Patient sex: F
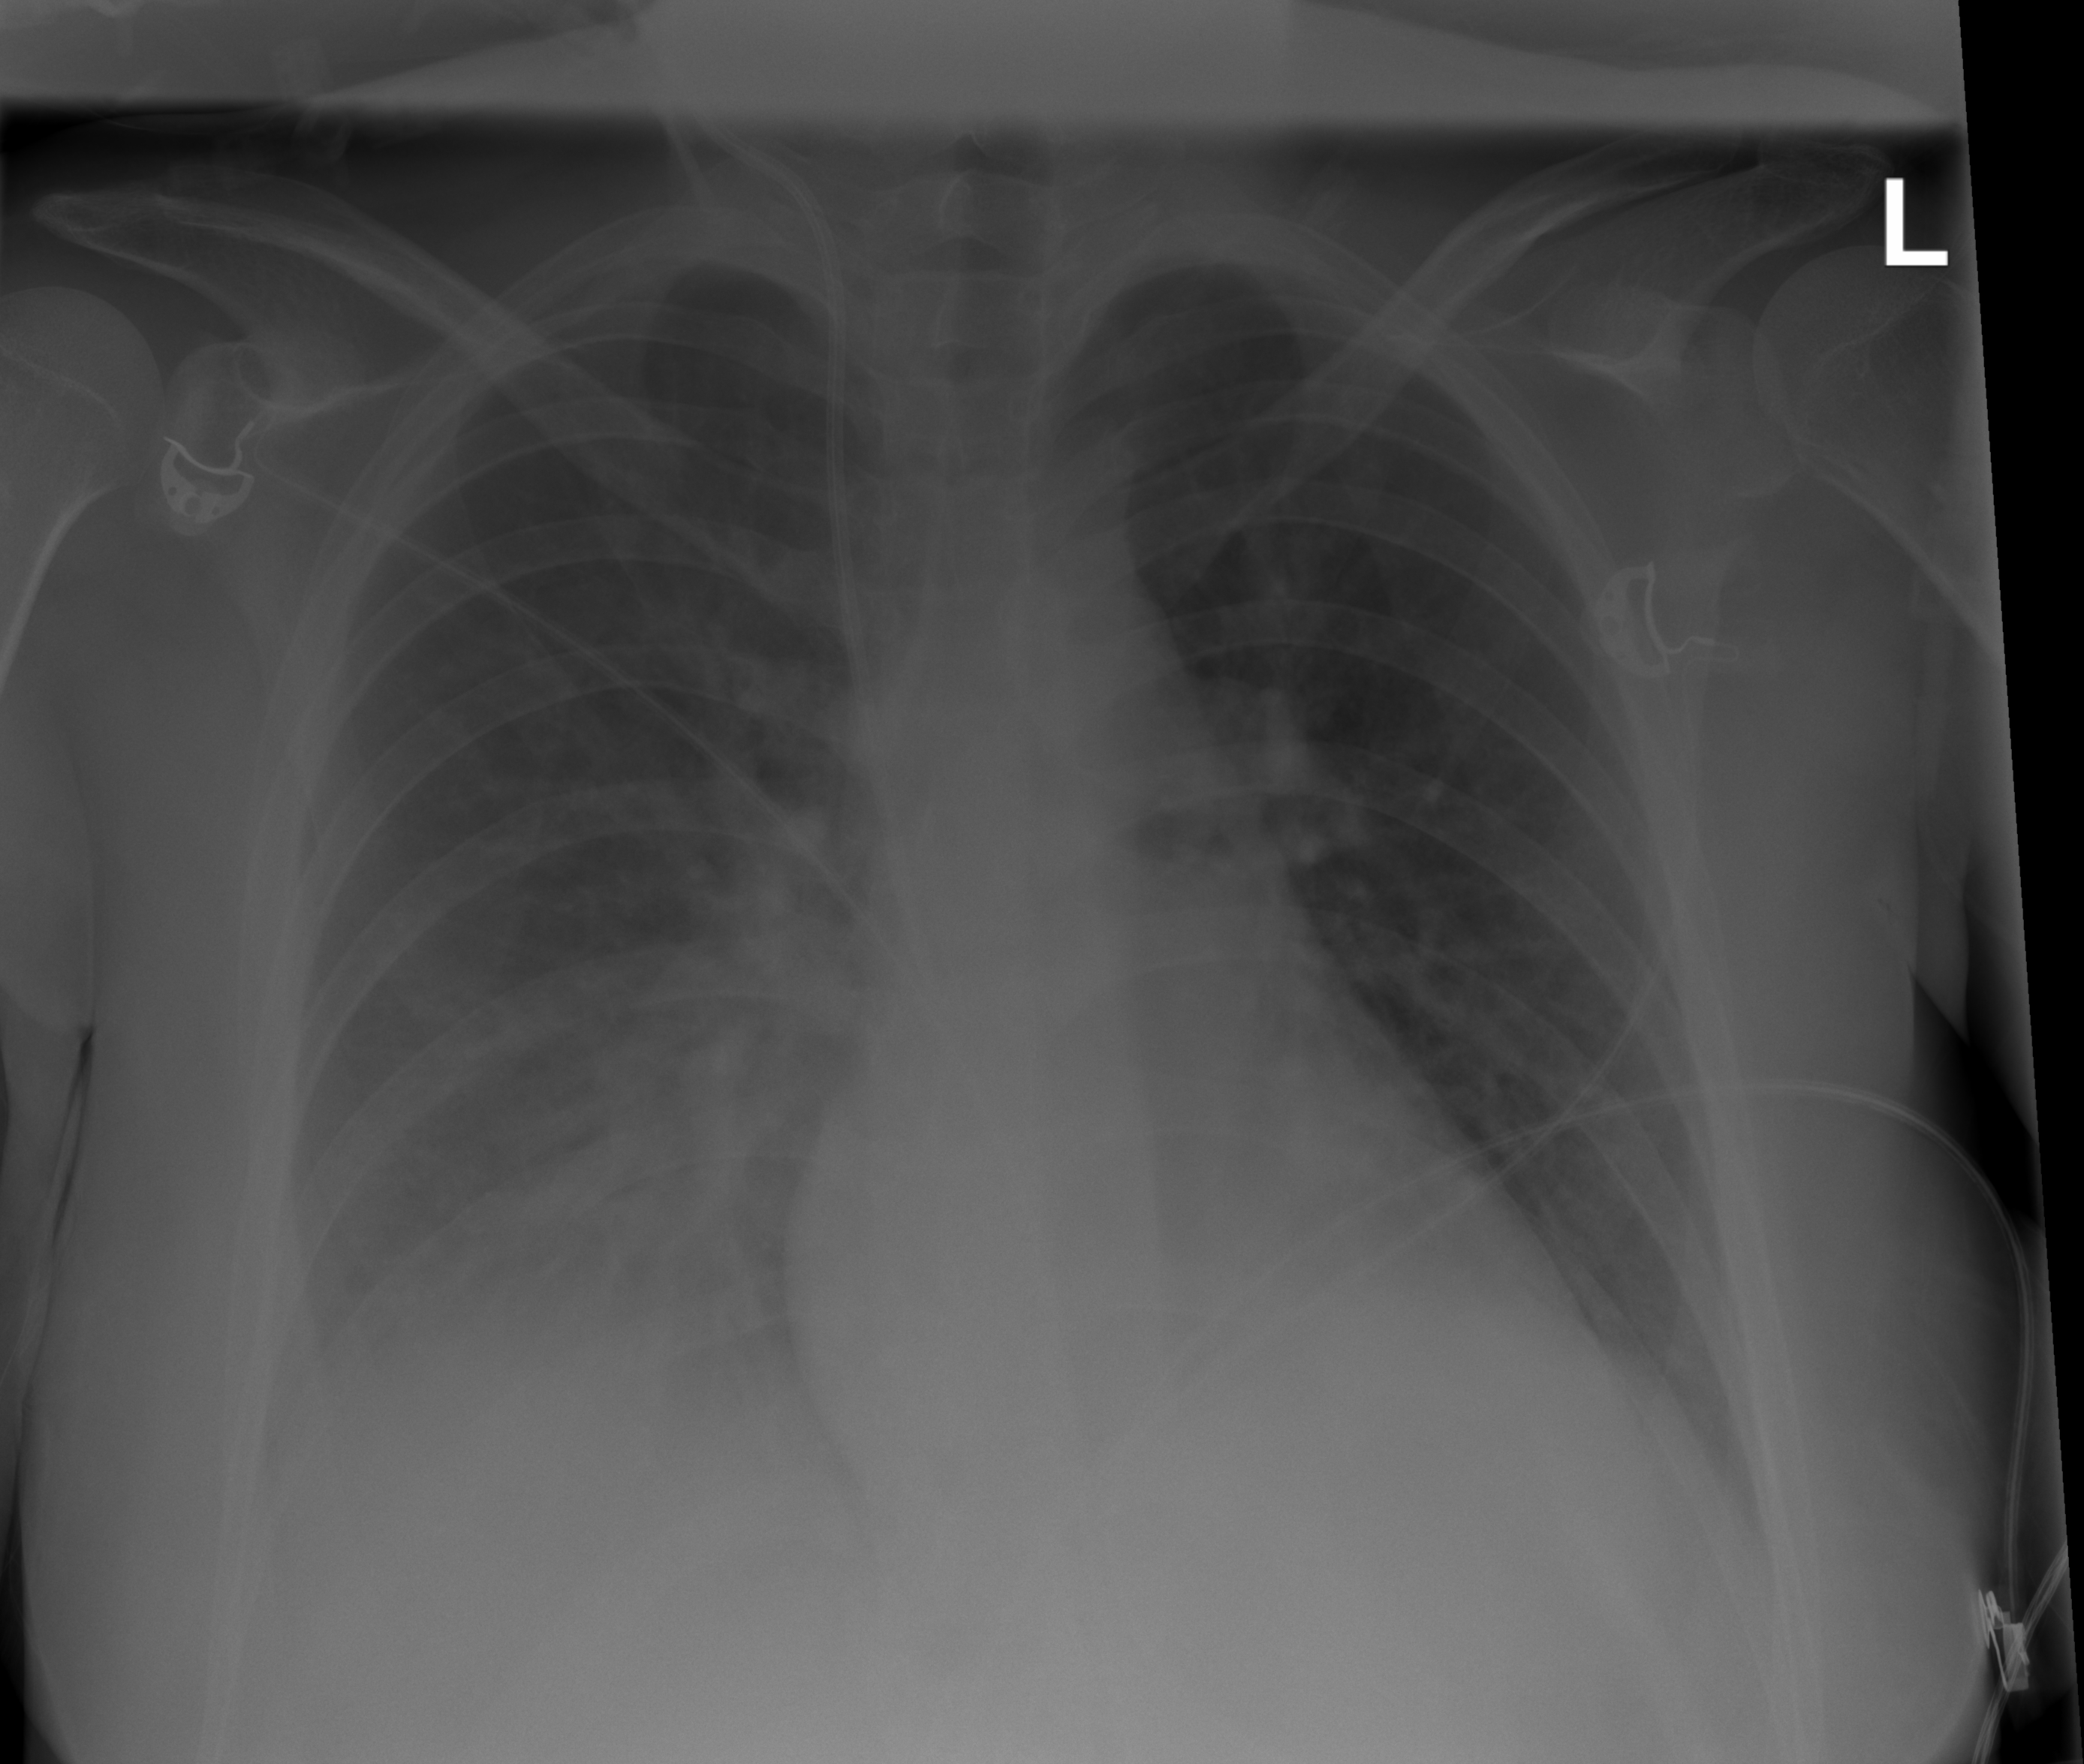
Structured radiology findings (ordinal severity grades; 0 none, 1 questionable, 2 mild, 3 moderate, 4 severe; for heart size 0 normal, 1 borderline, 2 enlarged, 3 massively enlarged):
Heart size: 1
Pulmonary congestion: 0
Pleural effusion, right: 0
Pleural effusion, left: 0
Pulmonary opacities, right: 3
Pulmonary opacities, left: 0
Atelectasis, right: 3
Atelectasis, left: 2